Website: apple
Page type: payment
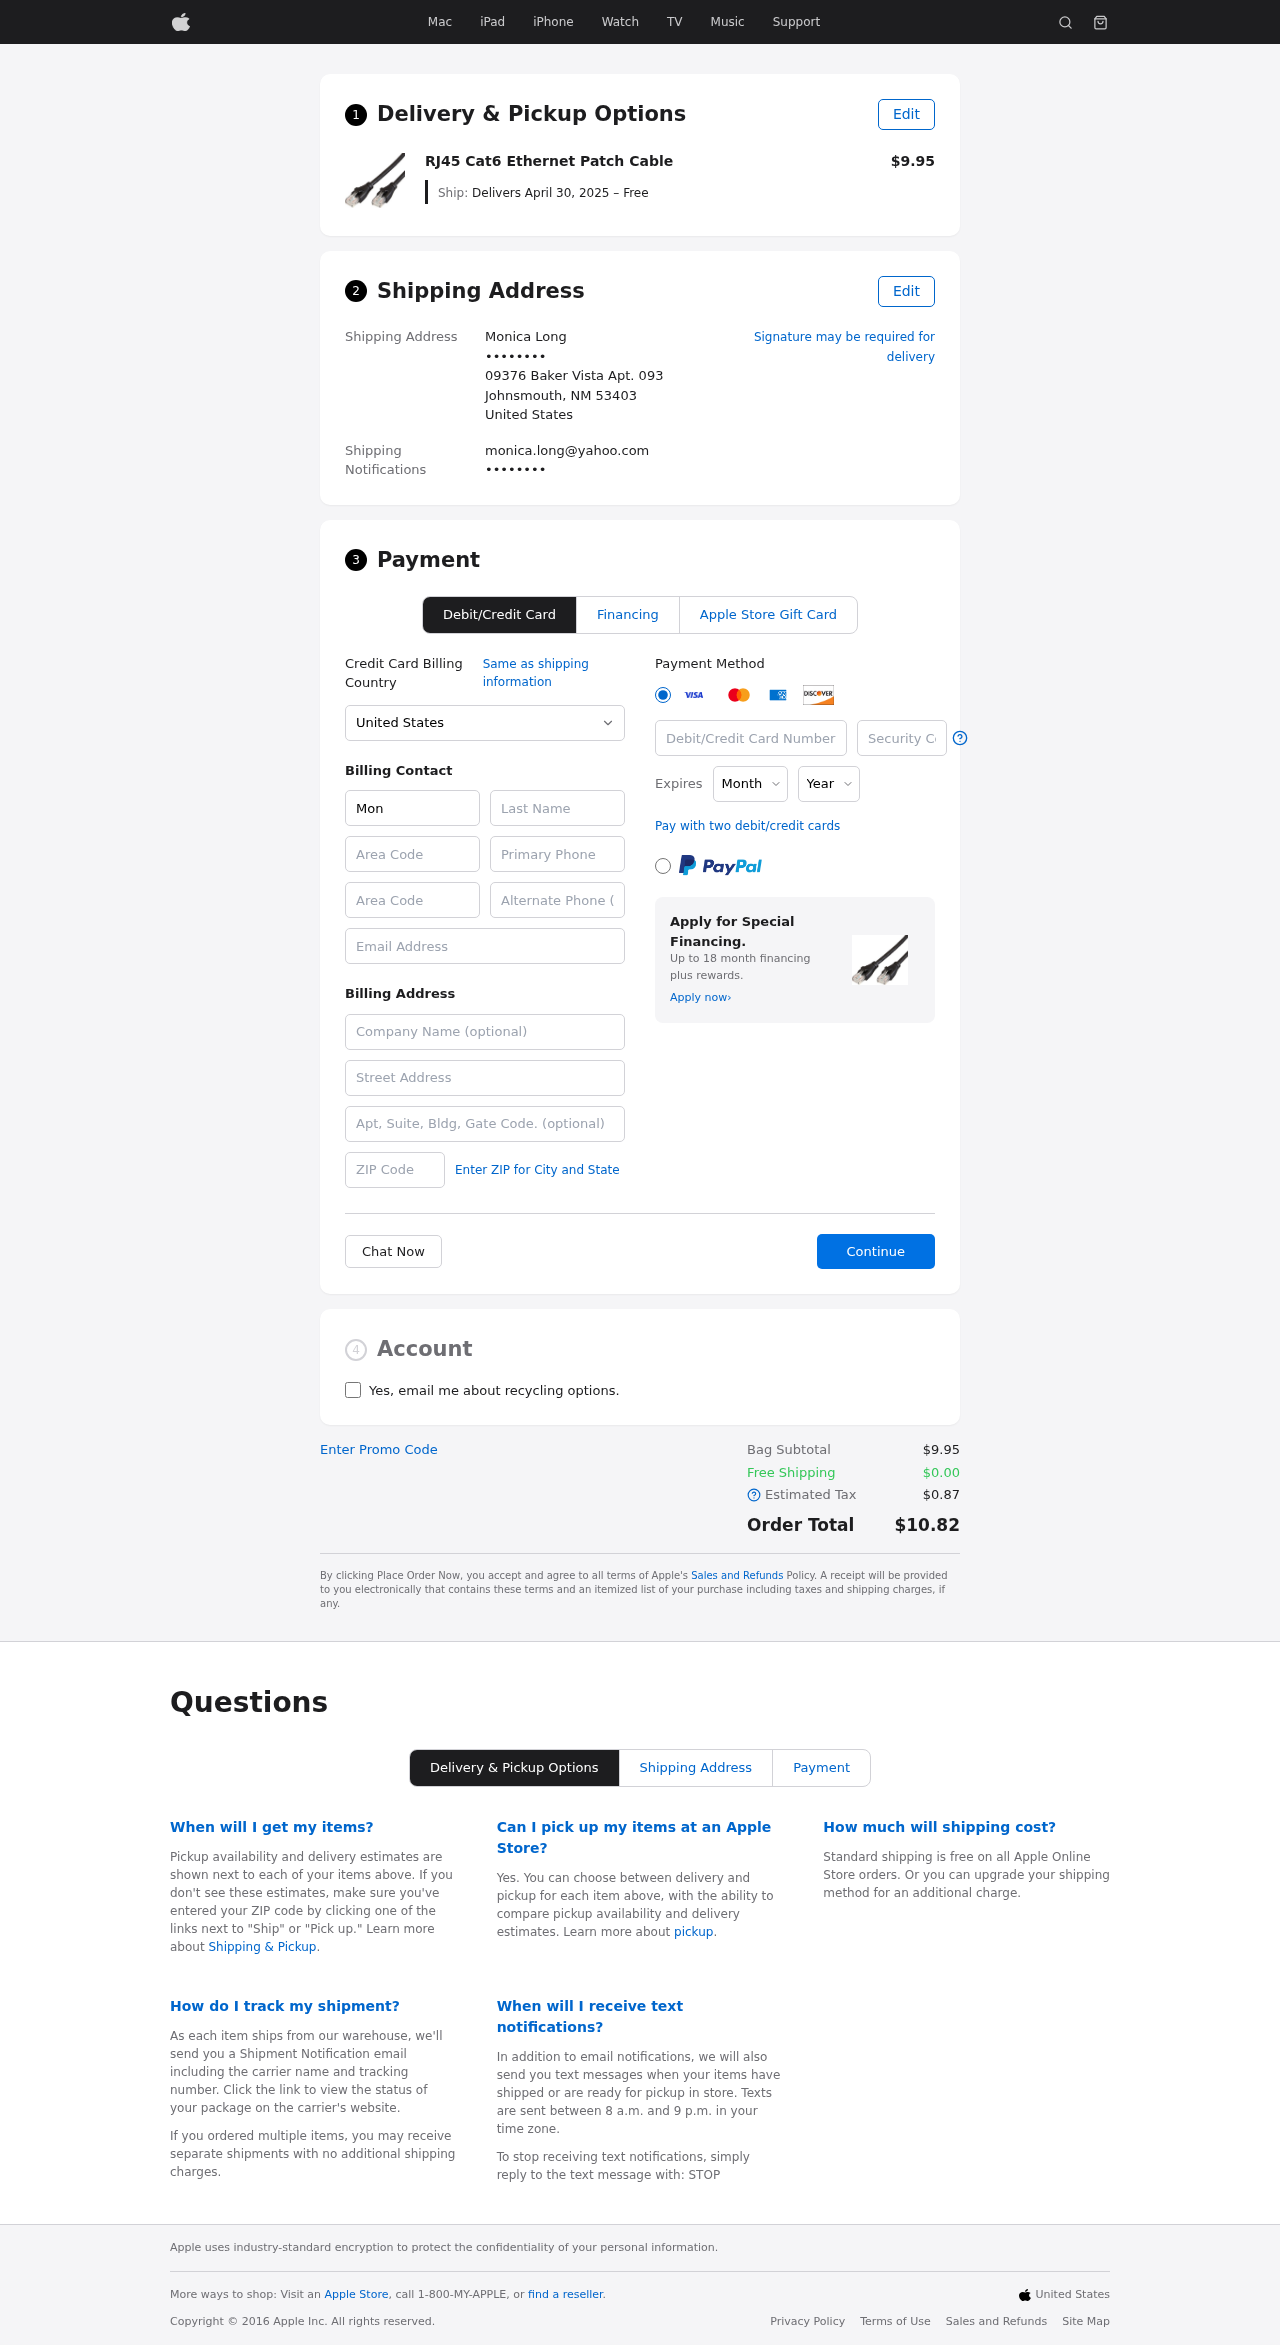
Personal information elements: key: PII_CARD_CVV
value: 411
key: PII_CARD_EXPIRY_MONTH
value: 03
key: PII_CARD_EXPIRY_YEAR
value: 29
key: PII_CARD_NUMBER
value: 6501 1332 4066 8483
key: PII_CITY_STATE_ZIP
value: Johnsmouth, NM 53403
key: PII_COMPANY
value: Hunter Group
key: PII_COUNTRY
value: United States
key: PII_EMAIL
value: monica.long@yahoo.com
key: PII_EMAIL2
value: monica.long@yahoo.com
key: PII_FIRSTNAME
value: Monica
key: PII_FULLNAME
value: Monica Long
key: PII_LASTNAME
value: Long
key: PII_PHONE3
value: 9163082024
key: PII_PHONE_ALT
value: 8329999571
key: PII_PHONE_ALT_AREA
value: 832
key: PII_PHONE_AREA
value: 916
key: PII_SECURITY_CODE
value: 363
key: PII_STREET
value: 09376 Baker Vista Apt. 093
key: PII_PHONE
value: ••••••••
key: PII_PHONE2
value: ••••••••
Product elements: key: PRODUCT1_NAME
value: RJ45 Cat6 Ethernet Patch Cable
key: PRODUCT1_PRICE
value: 9.95
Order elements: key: ORDER_DELIVERY_DATE
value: Delivers April 30, 2025 – Free
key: ORDER_SUBTOTAL
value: $9.95
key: ORDER_SHIPPING_COST
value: $0.00
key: ORDER_TAX
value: $0.87
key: ORDER_TOTAL
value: $10.82